Question:
I am working on Camera application, I am having image with numbers from 1 to 35
I want to achieve following structure for controlling zoom feature but I got stuck in user interface implementation.
Application requirement is, user can scroll the image from left to right OR right to left and select one number from image so I can use that number and set zoom.
How to scroll the image and get input from user ?
is there any library available for this ?
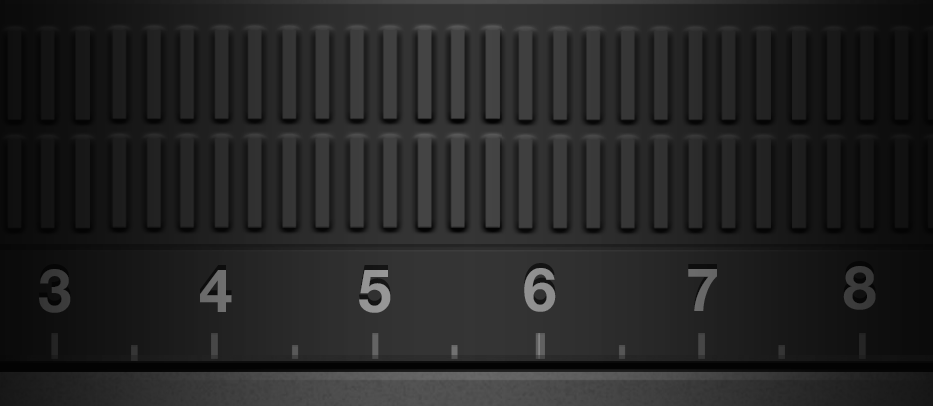
Answer: Crop the image to the size you want displayed and centered where you want, register to drag events on the image view, find out how much the user scrolled and adjust your crop center based on that value. Calculate how much the user has to scroll for your number to change and change an int value accordingly.
Check out <URL> for more info on handling drag events.
I'll post code when I get home tonight if you still need it
---
** I can't add images since I have (re)started using stack overflow recentley, refer to the image in the link below for [A], [B]...**
<URL>
## Explanation:
Imagine you have an image like [A] and you want to implement custom scrolling.
Theoretically, divide it into parts like in [B]. The way I would implement scrolling on an imageview is create a bitmap out of the image that covers only parts of it (for me, the image is size 5*180x 180, I want the bitmap displayed to be 3*180 x 180 so it can only cover 3 boxes at most (refer to [C]). Then I would add an OnTouchListener to the activity and listen to touches on the imageView, when the imageView is dragged on, register the difference and create a new image accordingly [D], make sure the new bitmap image doesn't go out of focus. Look at my implementation below for reference.
## Implementation
My layout file
'''
<TextView android:text="@string/hello_world" android:layout_width="wrap_content"
android:layout_height="wrap_content"
android:layout_alignParentEnd="true"
android:layout_alignParentStart="true"
android:textAlignment="center"
android:id="@+id/textView" />
<ImageView
android:layout_width="fill_parent"
android:layout_height="wrap_content"
android:scaleType="fitXY"
android:id="@+id/imageView"
android:layout_alignParentStart="true"
android:layout_alignEnd="@+id/textView"
android:layout_alignParentBottom="true" />
</RelativeLayout>
'''
My Activity
'''
// register as View.OnTouchListener to recieve updates when an object
// registered to emit the touch event gets touched
public class MainActivity extends Activity implements View.OnTouchListener {
static final int SCROLLER_WIDTH = 180*3;
static final int SCROLLER_HEIGHT = 180;
ImageView imageView; // the imageView to display the rendered image
Bitmap scrollerImage; // the original, uncut, image
TextView textView; // textView to display current indicator
int scrollerStartPos = 0; // where to start cropping from
int scrollerValue = 1; // what value is currently indicated
float previousX = 0; // previous X location, used to calculate difference in pixels scrolled over
@Override
protected void onCreate(Bundle savedInstanceState) {
super.onCreate(savedInstanceState);
setContentView(R.layout.activity_main);
// get the image view we want
imageView = (ImageView) findViewById(R.id.imageView);
// set the touch listener on the image
imageView.setOnTouchListener(this);
// get the text
textView = (TextView) findViewById(R.id.textView);
// grab the uncut original image
scrollerImage = BitmapFactory.decodeResource(getResources(), R.drawable.img1);
// render the image
RenderImage();
}
@Override
public boolean onCreateOptionsMenu(Menu menu) {
// Inflate the menu; this adds items to the action bar if it is present.
getMenuInflater().inflate(R.menu.menu_main, menu);
return true;
}
@Override
public boolean onOptionsItemSelected(MenuItem item) {
// Handle action bar item clicks here. The action bar will
// automatically handle clicks on the Home/Up button, so long
// as you specify a parent activity in AndroidManifest.xml.
int id = item.getItemId();
//noinspection SimplifiableIfStatement
if (id == R.id.action_settings) {
return true;
}
return super.onOptionsItemSelected(item);
}
/**
* this method will render the part of the image that should be
* displayed, it also calculates the scroller value
*/
private void RenderImage()
{
// create the cropped version we want to show and render it
Bitmap renderImg = Bitmap.createBitmap(scrollerImage, scrollerStartPos,0,SCROLLER_WIDTH, SCROLLER_HEIGHT);
// set imageView to be the bitmap
imageView.setImageBitmap(renderImg);
// update scroller value
if (scrollerStartPos < 180*2)
scrollerValue = 1;
else if (scrollerStartPos < 180*4)
scrollerValue = 2;
else
scrollerValue = 3;
// render scroller value on the text
textView.setText("The scroller value is: " + scrollerValue);
}
/**
* called when imageView is touched
*/
@Override
public boolean onTouch(View v, MotionEvent event) {
// the user just touched the imageView, record the x location
if (event.getAction() == MotionEvent.ACTION_DOWN) {
previousX = (int) event.getRawX();
}
// the user is moving over (scrolling), act accordingly!
else if (event.getAction() == MotionEvent.ACTION_MOVE) {
float x = event.getRawX();
// move start position accordingly
scrollerStartPos -= x - previousX;
// make sure scroller is within range
scrollerStartPos = Math.max(scrollerStartPos, 0);
scrollerStartPos = Math.min(scrollerStartPos, scrollerImage.getWidth() - SCROLLER_WIDTH);
// update the previous x value
previousX = x;
// update image
RenderImage();
}
return true;
}
}
'''